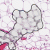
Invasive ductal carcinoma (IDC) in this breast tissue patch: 0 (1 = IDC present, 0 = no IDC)